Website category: movie
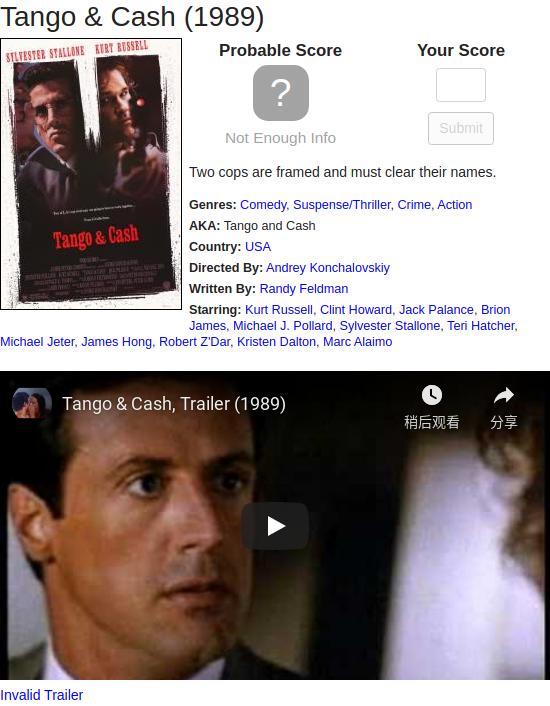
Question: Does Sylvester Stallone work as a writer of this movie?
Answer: no

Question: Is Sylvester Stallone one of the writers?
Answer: no

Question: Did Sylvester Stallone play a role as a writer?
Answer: no

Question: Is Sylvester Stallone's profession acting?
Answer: yes

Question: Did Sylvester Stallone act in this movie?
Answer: yes

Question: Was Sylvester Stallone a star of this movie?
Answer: yes

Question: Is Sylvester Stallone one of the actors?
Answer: yes

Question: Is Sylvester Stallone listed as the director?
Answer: no

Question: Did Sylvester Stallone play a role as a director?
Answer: no

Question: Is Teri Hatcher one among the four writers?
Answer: no

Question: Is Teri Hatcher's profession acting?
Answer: yes

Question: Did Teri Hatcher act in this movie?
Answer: yes

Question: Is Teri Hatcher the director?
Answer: no

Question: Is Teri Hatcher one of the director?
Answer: no

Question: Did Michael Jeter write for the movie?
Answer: no

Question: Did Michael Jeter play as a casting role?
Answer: yes

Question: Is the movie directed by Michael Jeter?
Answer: no

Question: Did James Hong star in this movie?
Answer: yes

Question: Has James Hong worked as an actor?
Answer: yes

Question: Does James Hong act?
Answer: yes

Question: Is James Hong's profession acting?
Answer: yes

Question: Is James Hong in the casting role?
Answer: yes

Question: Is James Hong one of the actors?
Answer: yes

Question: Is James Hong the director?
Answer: no

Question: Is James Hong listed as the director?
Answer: no

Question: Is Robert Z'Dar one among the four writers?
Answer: no

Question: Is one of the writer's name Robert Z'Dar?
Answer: no

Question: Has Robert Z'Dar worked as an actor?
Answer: yes

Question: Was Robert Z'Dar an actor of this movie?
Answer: yes

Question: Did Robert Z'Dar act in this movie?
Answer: yes

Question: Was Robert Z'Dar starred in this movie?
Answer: yes

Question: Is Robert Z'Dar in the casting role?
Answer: yes

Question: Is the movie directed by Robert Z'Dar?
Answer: no

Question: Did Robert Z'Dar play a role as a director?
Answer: no

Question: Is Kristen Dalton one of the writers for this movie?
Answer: no

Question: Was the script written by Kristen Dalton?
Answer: no

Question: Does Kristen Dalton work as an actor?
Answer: yes

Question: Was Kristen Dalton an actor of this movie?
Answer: yes

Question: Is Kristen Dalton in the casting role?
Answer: yes

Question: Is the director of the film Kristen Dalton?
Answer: no

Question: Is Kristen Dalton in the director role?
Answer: no

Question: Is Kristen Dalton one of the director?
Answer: no

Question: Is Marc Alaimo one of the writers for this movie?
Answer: no

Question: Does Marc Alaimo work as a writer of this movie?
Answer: no

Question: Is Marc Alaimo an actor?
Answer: yes

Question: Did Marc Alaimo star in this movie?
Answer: yes

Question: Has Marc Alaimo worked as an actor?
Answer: yes

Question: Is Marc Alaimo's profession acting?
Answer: yes

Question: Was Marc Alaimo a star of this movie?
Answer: yes

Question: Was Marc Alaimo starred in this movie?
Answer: yes

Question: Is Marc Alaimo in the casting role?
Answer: yes

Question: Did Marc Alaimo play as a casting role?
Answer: yes

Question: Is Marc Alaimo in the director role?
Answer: no